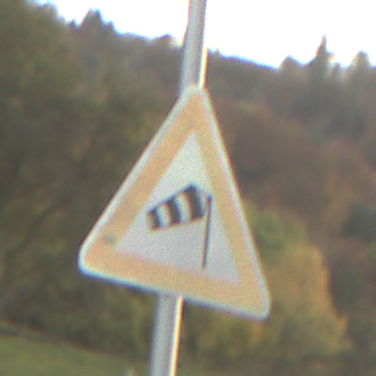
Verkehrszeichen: SeitenwindVonRechts
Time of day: SunriseSunset
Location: Outdoor (Nature)
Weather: PartlyCloudy
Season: NotSpecified
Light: Natural